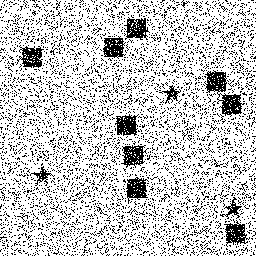
Squares: 9
Triangles: 0
Stars: 3
Total shapes: 12